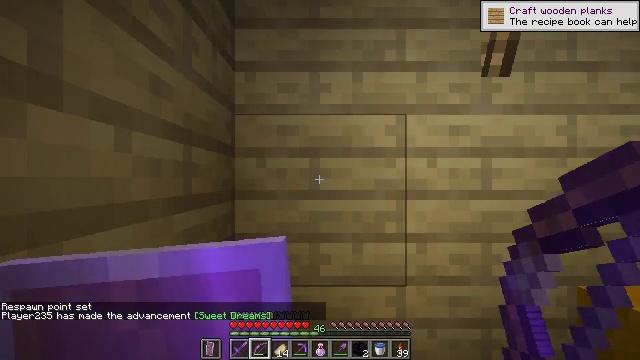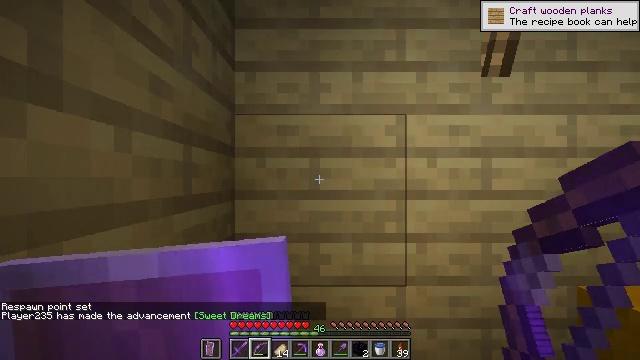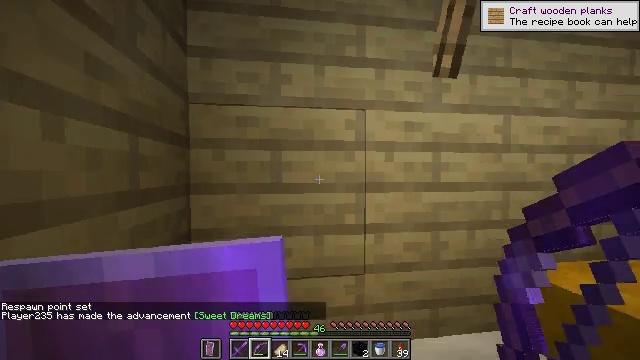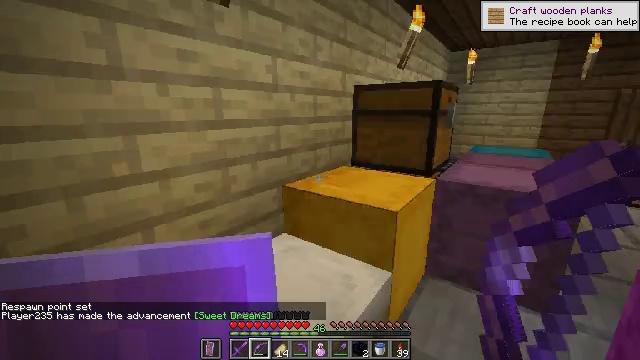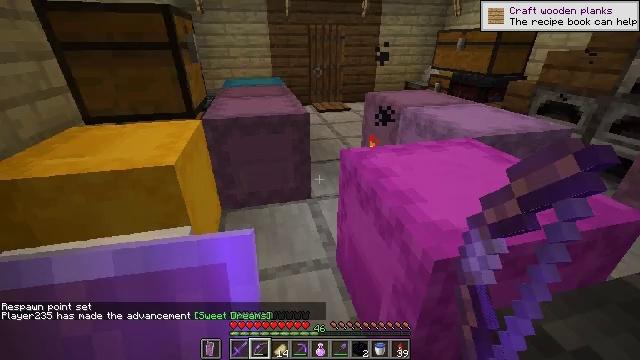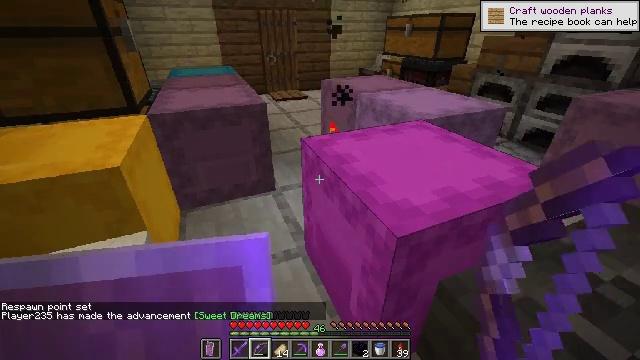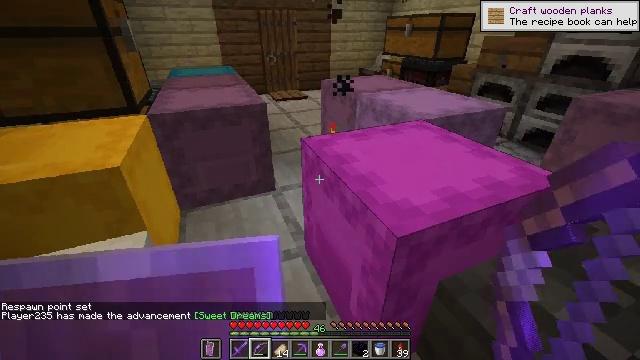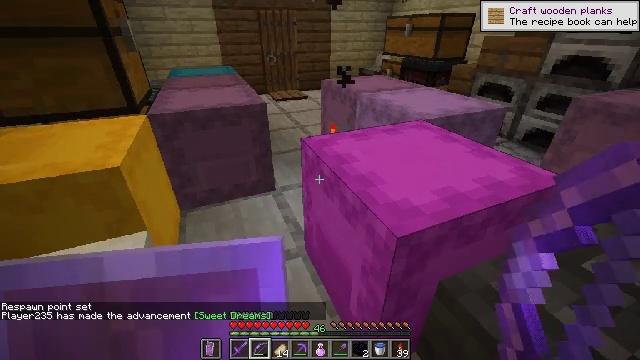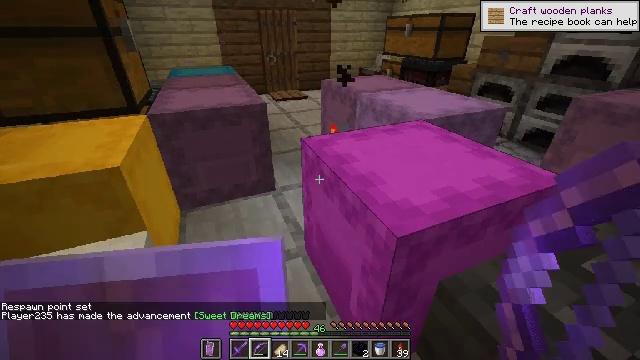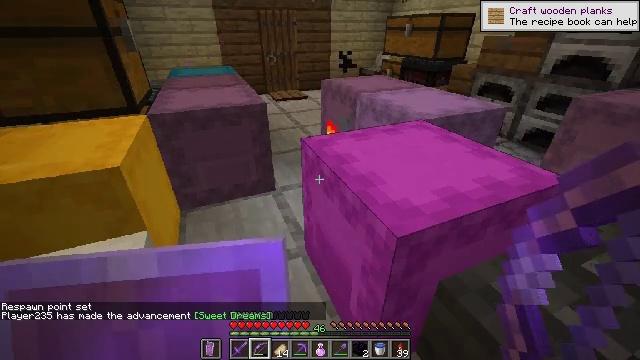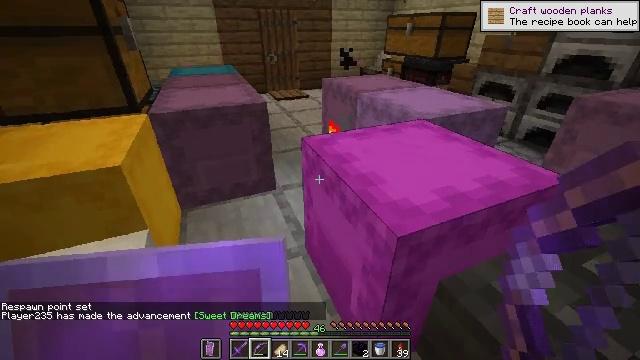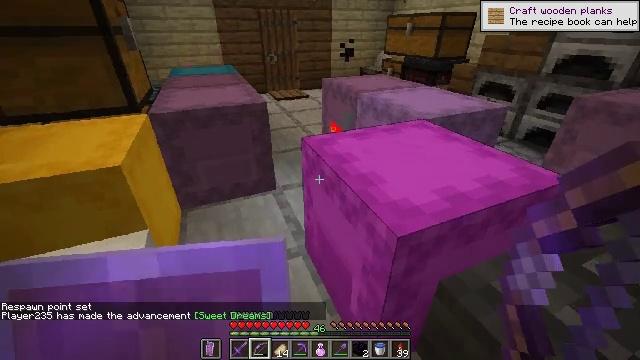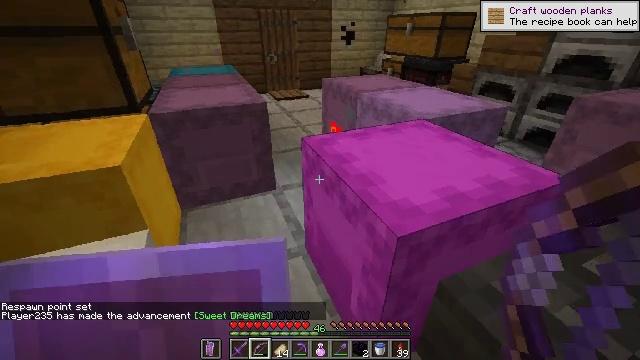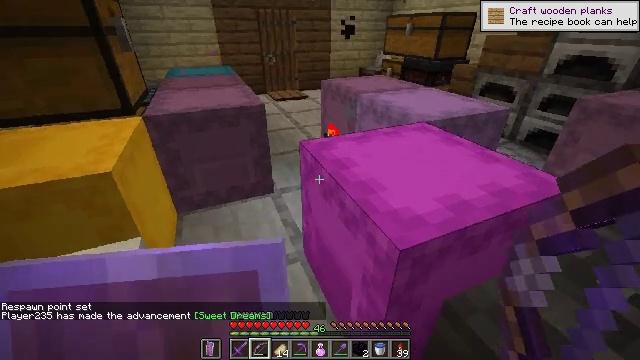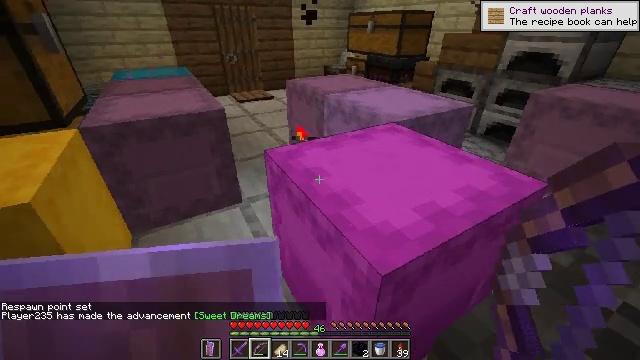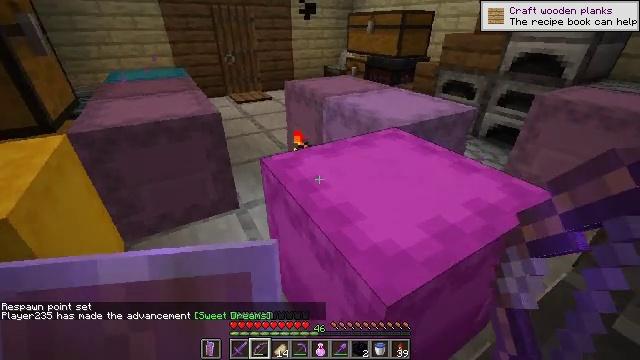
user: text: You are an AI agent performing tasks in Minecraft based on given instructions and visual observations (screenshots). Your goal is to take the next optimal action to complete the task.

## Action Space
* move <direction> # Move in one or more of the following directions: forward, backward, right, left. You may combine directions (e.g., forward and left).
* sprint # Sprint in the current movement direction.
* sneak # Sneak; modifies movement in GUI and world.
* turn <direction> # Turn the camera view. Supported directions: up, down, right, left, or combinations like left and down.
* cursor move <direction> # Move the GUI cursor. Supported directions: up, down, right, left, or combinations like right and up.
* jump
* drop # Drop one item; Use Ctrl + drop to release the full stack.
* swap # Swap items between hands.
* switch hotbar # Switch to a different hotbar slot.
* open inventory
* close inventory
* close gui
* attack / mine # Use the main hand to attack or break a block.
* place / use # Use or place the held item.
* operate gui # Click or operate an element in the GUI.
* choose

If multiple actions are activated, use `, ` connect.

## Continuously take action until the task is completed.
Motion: motion action
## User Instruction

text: craft item air
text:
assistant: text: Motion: no_op
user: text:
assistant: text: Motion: turn right and down
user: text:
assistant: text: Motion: turn right and down
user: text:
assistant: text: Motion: turn right and down
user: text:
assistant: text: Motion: turn right and down
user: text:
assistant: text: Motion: no_op
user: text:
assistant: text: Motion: no_op
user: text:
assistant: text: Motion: no_op
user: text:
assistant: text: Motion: no_op
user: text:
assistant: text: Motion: no_op
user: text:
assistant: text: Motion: no_op
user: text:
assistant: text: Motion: no_op
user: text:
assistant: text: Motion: move forward
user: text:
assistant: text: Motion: move forward, turn right
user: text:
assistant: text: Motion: move forward
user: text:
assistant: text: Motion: move forward, turn left
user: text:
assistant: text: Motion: move forward, turn left and up
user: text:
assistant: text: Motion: move forward, turn left and up
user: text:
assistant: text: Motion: move forward, turn left
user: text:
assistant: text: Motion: move forward
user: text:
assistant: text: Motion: move forward
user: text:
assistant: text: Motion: move forward
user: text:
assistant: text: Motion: no_op
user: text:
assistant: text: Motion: no_op
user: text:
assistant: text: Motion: no_op
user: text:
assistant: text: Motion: turn right
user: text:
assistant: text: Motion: turn right
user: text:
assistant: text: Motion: no_op
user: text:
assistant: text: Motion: no_op
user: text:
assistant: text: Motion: turn right and up